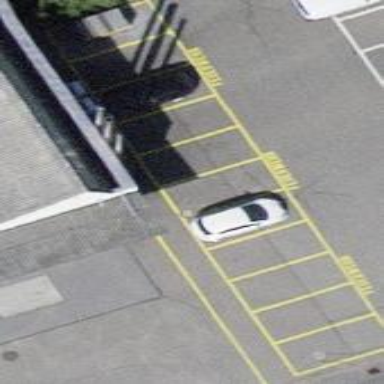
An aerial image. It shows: Street-side parking area.